Field crop: maize
Growth stage: 2
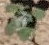
Species: chenopodium